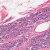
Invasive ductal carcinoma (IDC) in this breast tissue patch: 0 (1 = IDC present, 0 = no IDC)